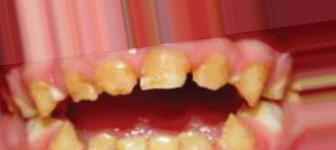
Condition: Tooth Discoloration